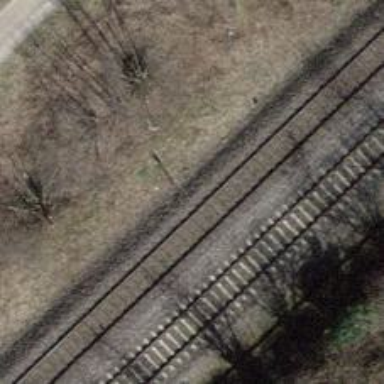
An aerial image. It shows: Railway track with single rail.